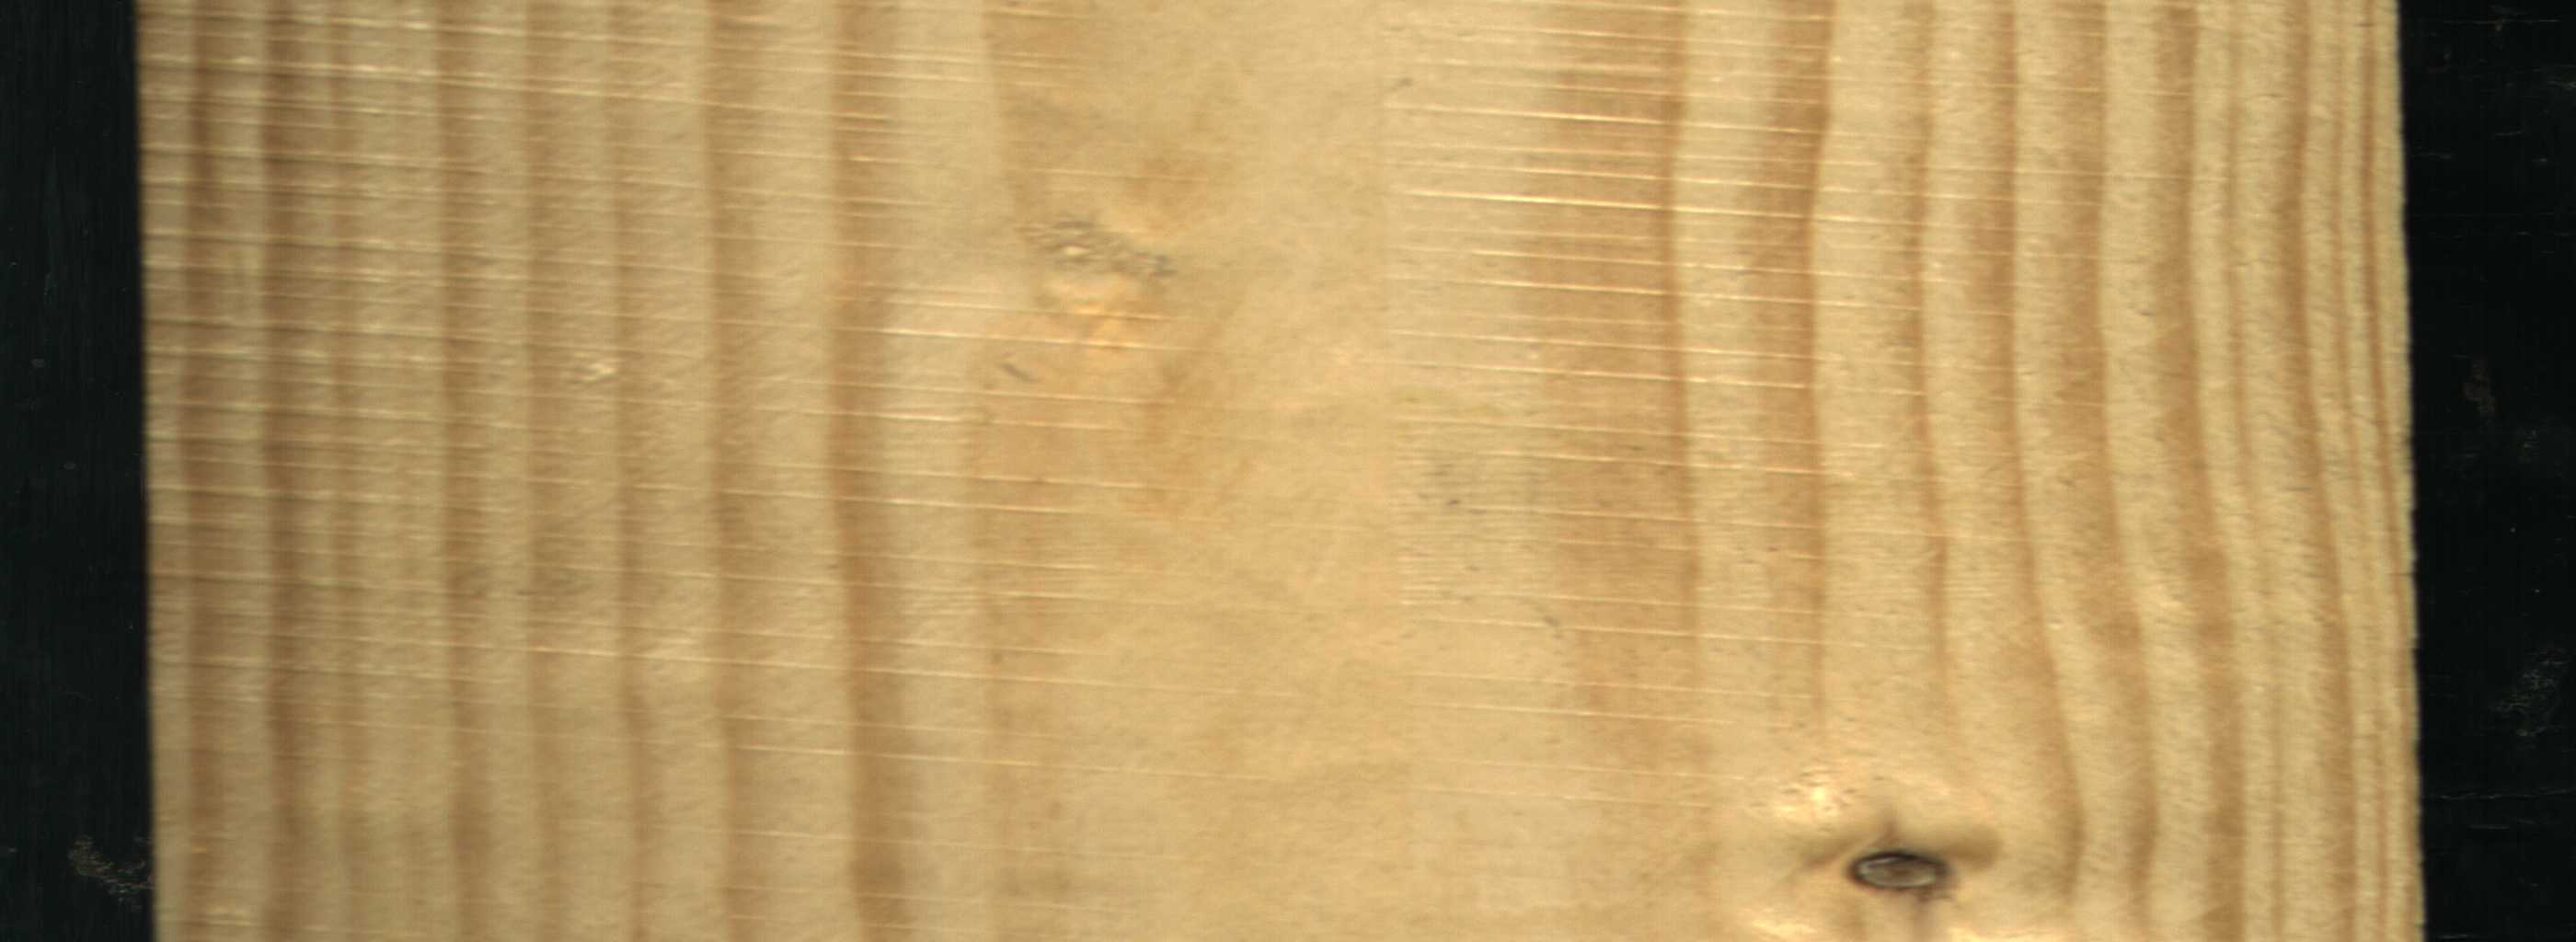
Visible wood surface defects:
Dead_Knot